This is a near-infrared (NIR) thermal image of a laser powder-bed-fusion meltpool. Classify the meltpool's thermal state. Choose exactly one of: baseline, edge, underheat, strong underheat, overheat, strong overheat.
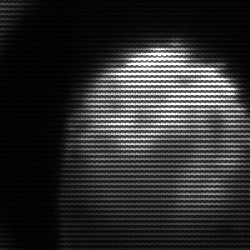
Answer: edge